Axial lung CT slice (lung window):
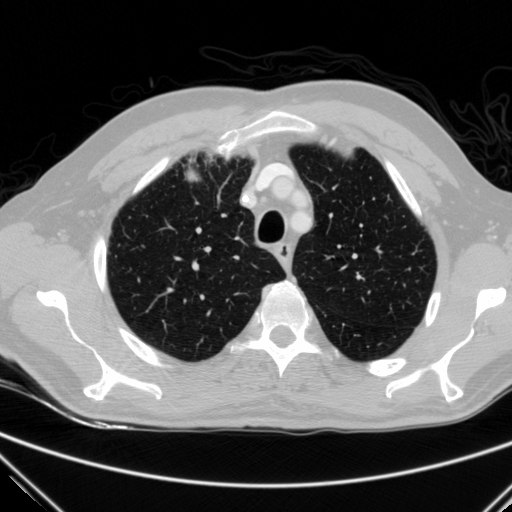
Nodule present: no